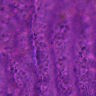
Metastatic tissue present: no